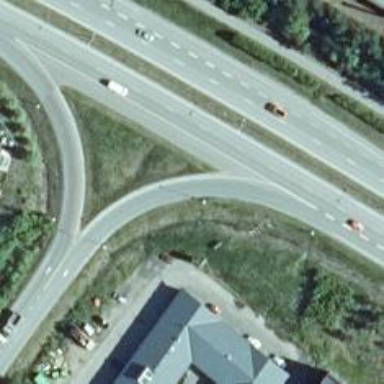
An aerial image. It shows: Tertiary road leading to onramp.